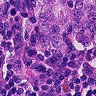
Metastatic tissue present: yes